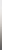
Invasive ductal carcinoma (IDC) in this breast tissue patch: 0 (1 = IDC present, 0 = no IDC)